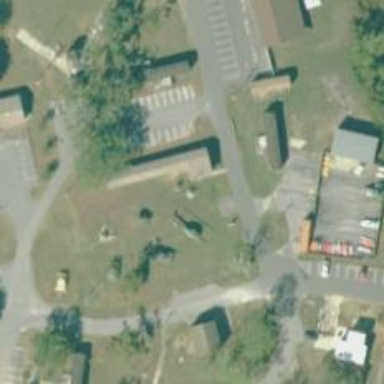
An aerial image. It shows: Historic attraction featuring cannon.